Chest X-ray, PA view. Patient: 72 years old, sex M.
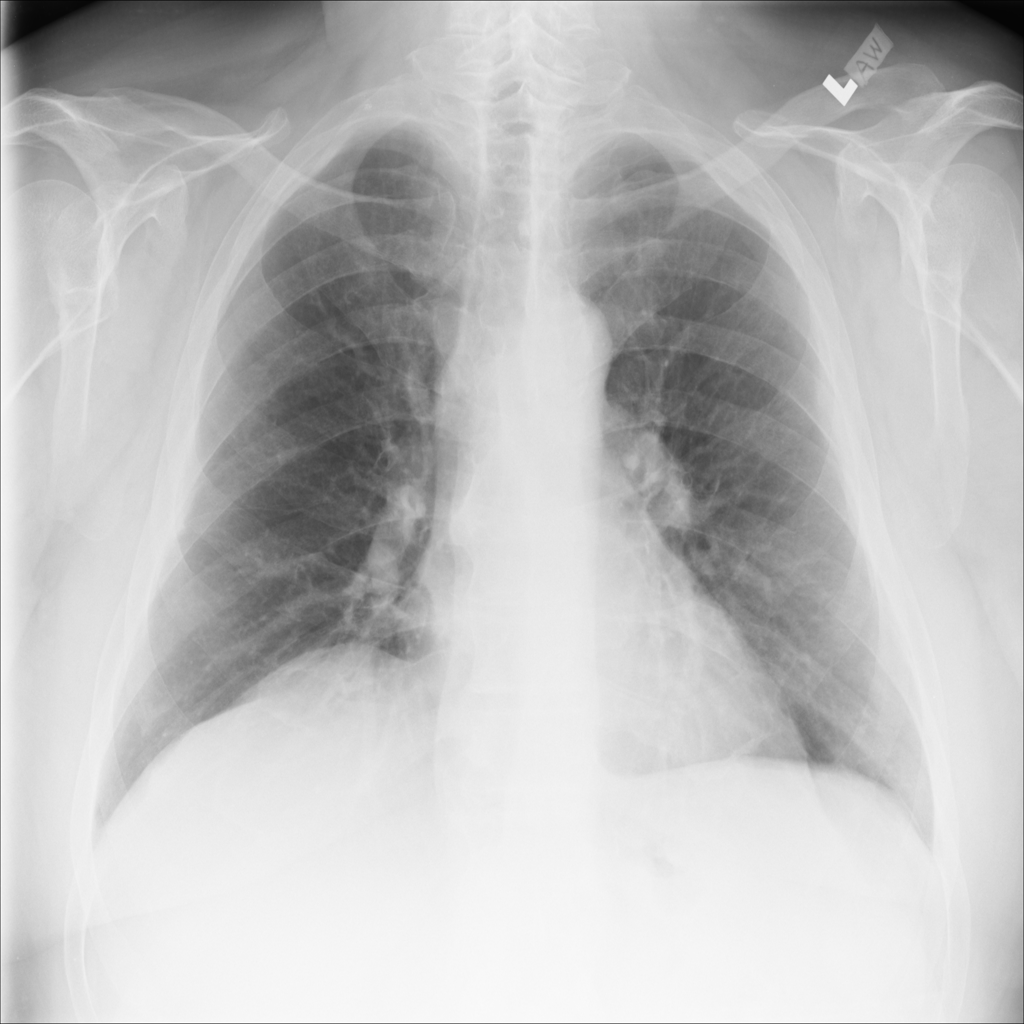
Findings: No Finding